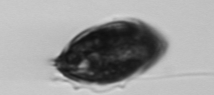
Label: Prorocentrum